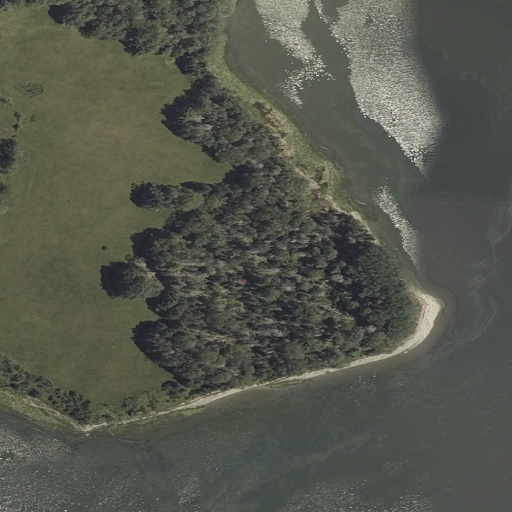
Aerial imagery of cape in Maine named Grindle Point containing herbaceous wetlands, open water, pasture, evergreen forest, and woody wetlands